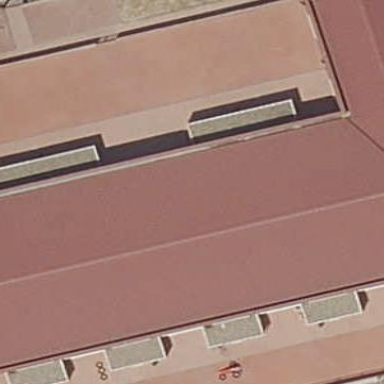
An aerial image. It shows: School building with pitched roof.